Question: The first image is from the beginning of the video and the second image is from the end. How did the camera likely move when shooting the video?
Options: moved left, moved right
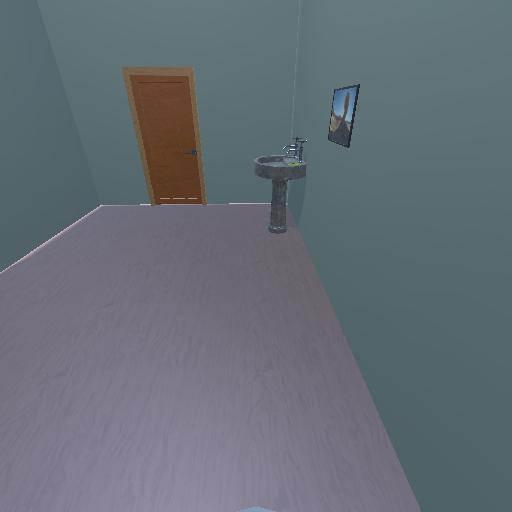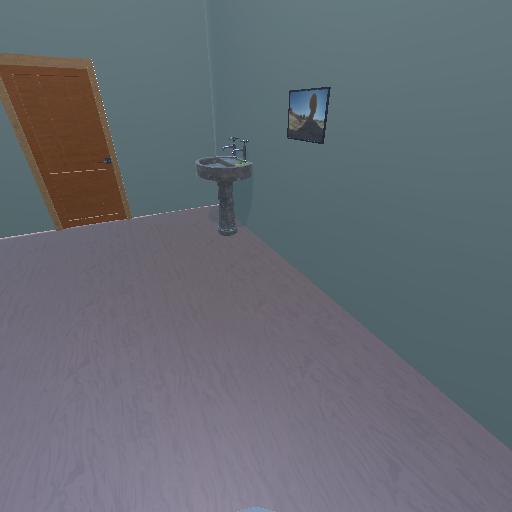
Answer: moved left